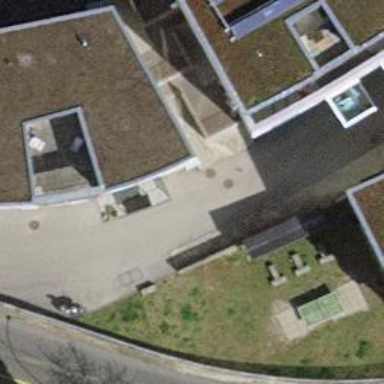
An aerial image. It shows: Set of concrete steps.